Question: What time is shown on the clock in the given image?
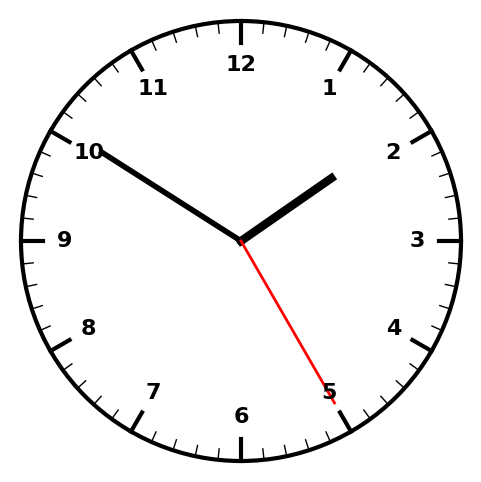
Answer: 01:50:25